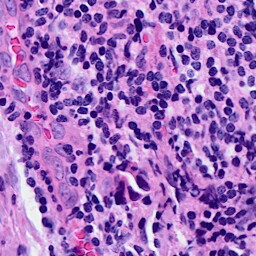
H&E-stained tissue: Breast